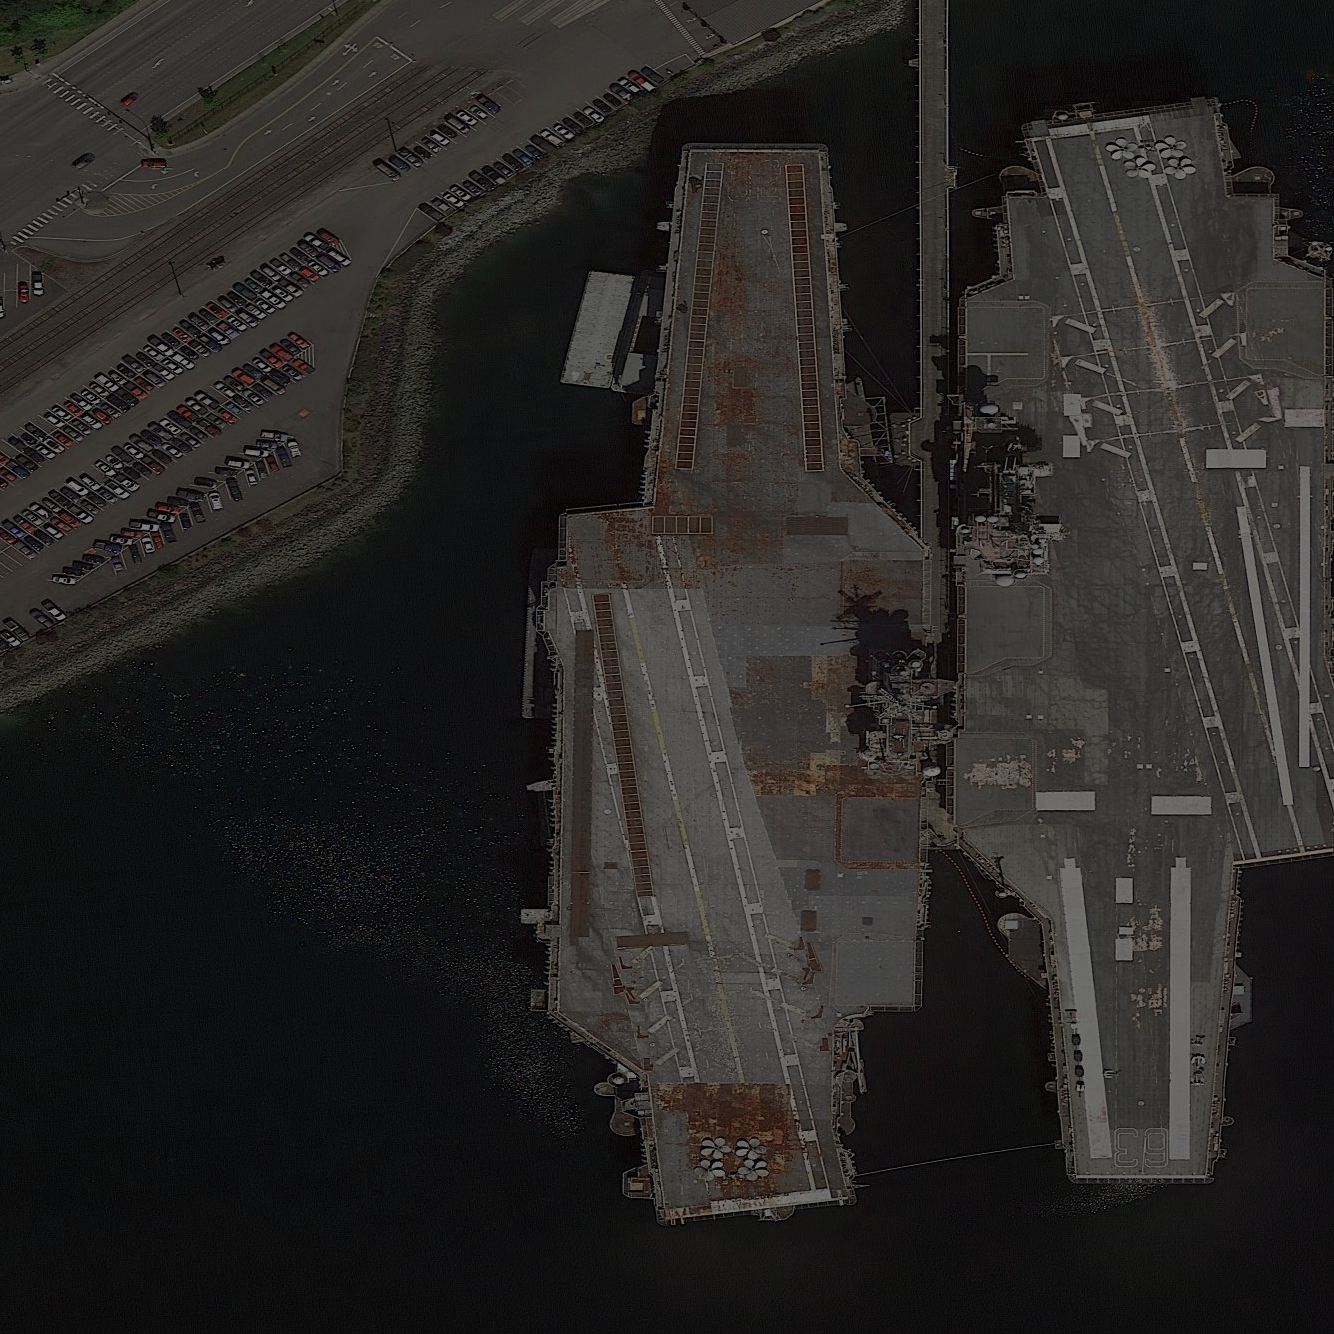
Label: aircraft_carrier